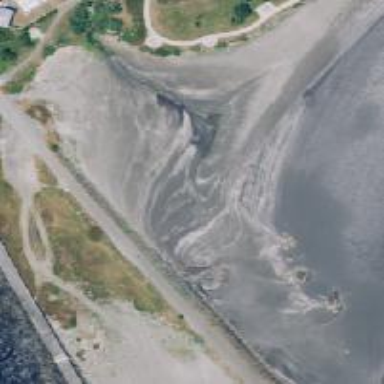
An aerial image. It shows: Sandy beach with natural surroundings.